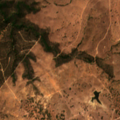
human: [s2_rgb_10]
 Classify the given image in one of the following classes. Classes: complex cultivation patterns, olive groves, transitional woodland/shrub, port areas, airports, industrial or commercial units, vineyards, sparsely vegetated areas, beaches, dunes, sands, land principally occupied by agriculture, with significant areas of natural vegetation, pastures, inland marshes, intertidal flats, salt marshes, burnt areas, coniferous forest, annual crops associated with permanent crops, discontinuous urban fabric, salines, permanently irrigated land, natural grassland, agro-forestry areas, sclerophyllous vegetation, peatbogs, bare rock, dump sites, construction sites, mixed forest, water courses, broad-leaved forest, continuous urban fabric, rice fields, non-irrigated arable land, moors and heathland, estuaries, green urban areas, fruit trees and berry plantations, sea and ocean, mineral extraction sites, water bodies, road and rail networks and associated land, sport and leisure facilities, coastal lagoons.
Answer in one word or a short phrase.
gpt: pastures, agro-forestry areas, moors and heathland, transitional woodland/shrub